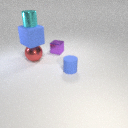
small cyan metal cylinder above large blue rubber cube